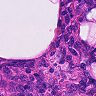
Metastatic tissue present: no